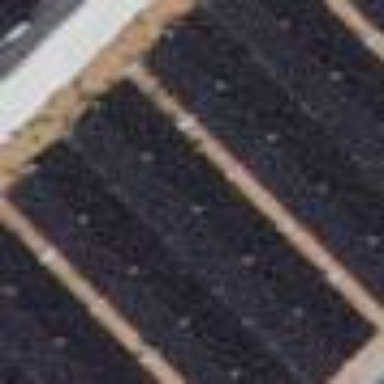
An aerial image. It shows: Solar power generator.